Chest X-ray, PA view. Patient: 54 years old, sex M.
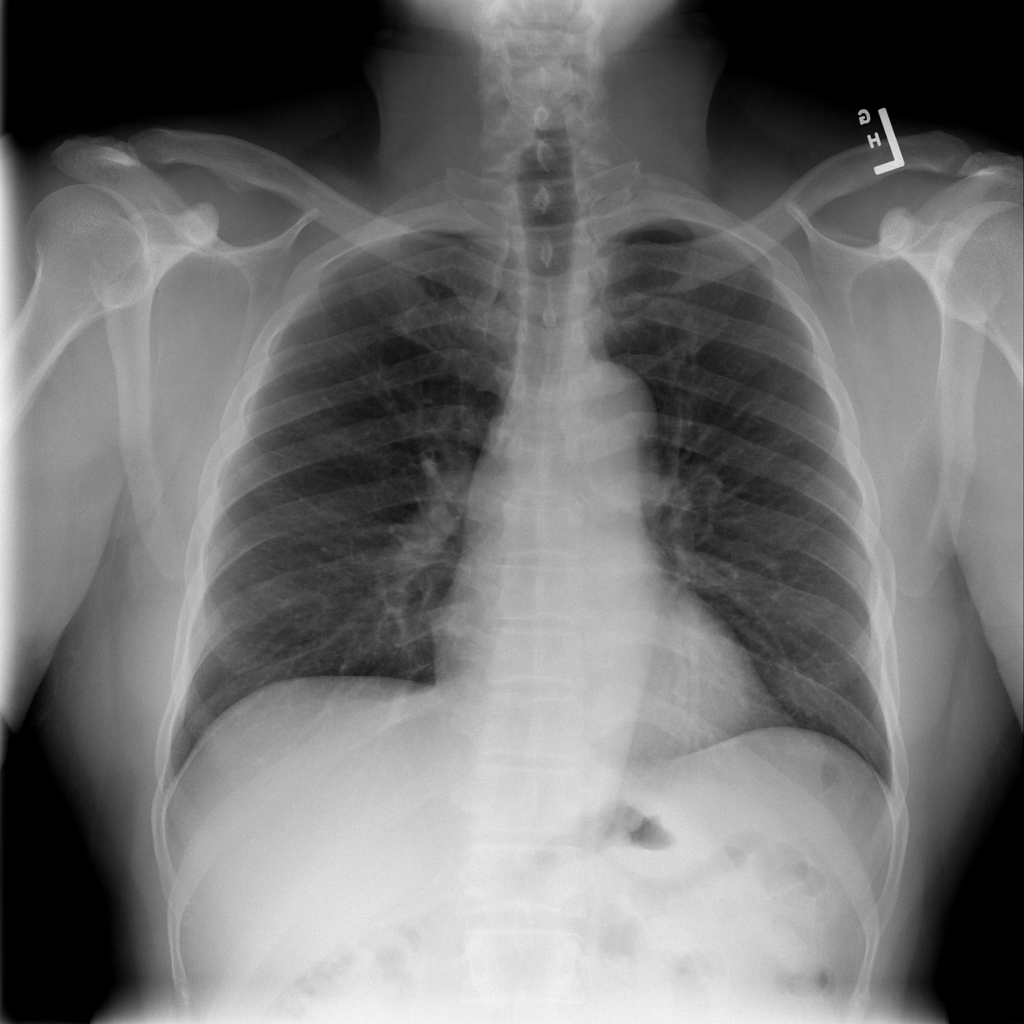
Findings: No Finding